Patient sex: M
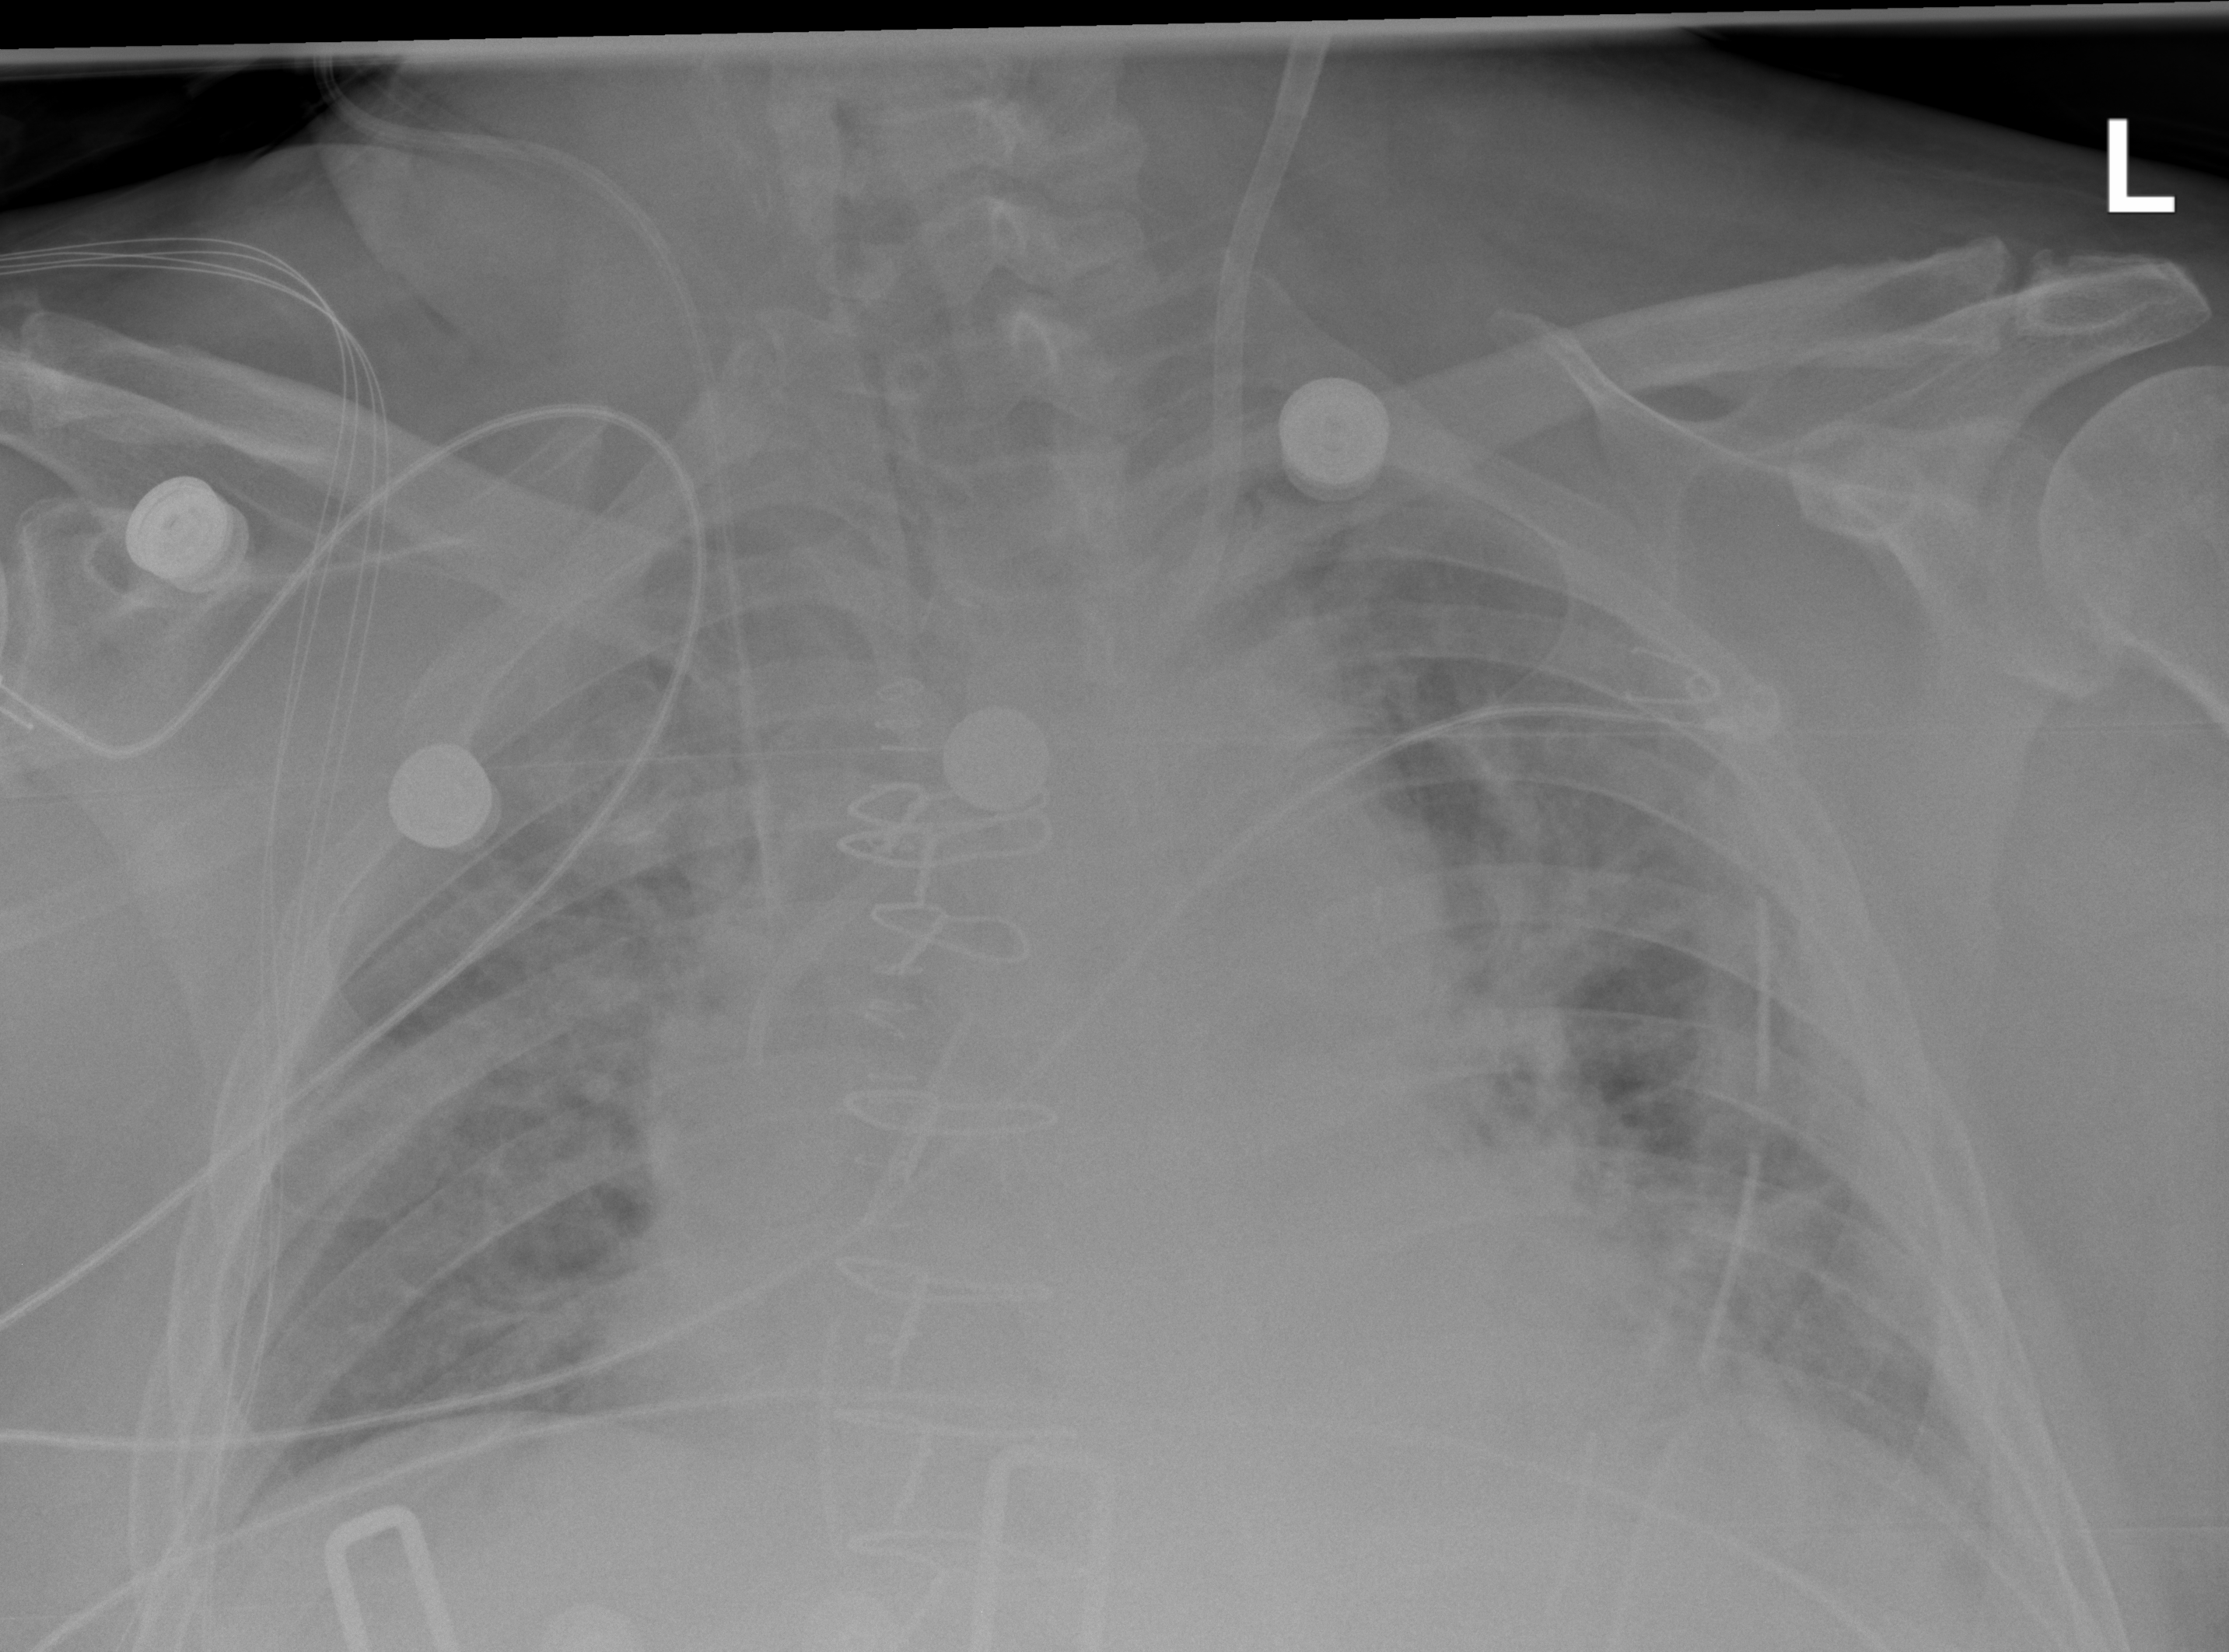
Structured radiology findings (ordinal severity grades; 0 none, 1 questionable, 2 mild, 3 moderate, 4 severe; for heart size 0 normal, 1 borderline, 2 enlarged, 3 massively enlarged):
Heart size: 2
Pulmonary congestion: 2
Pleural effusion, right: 0
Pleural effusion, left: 0
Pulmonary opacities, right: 2
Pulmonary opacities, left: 2
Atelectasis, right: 0
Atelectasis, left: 0